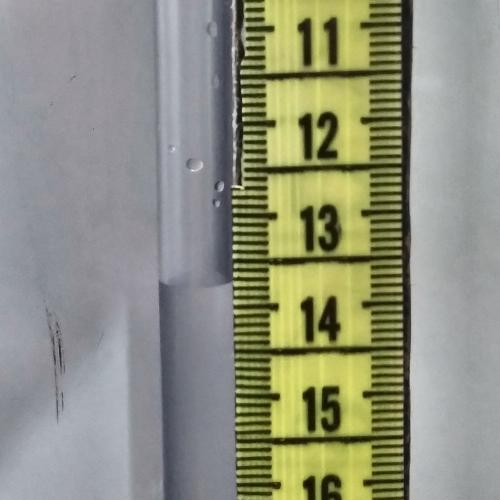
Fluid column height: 13.7 cm